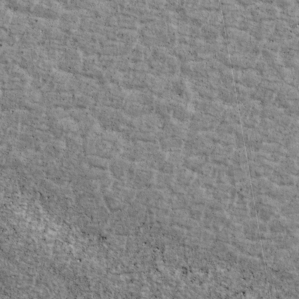
Label: non_frost